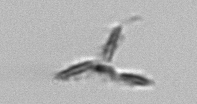
Label: Thalassionema